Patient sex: M
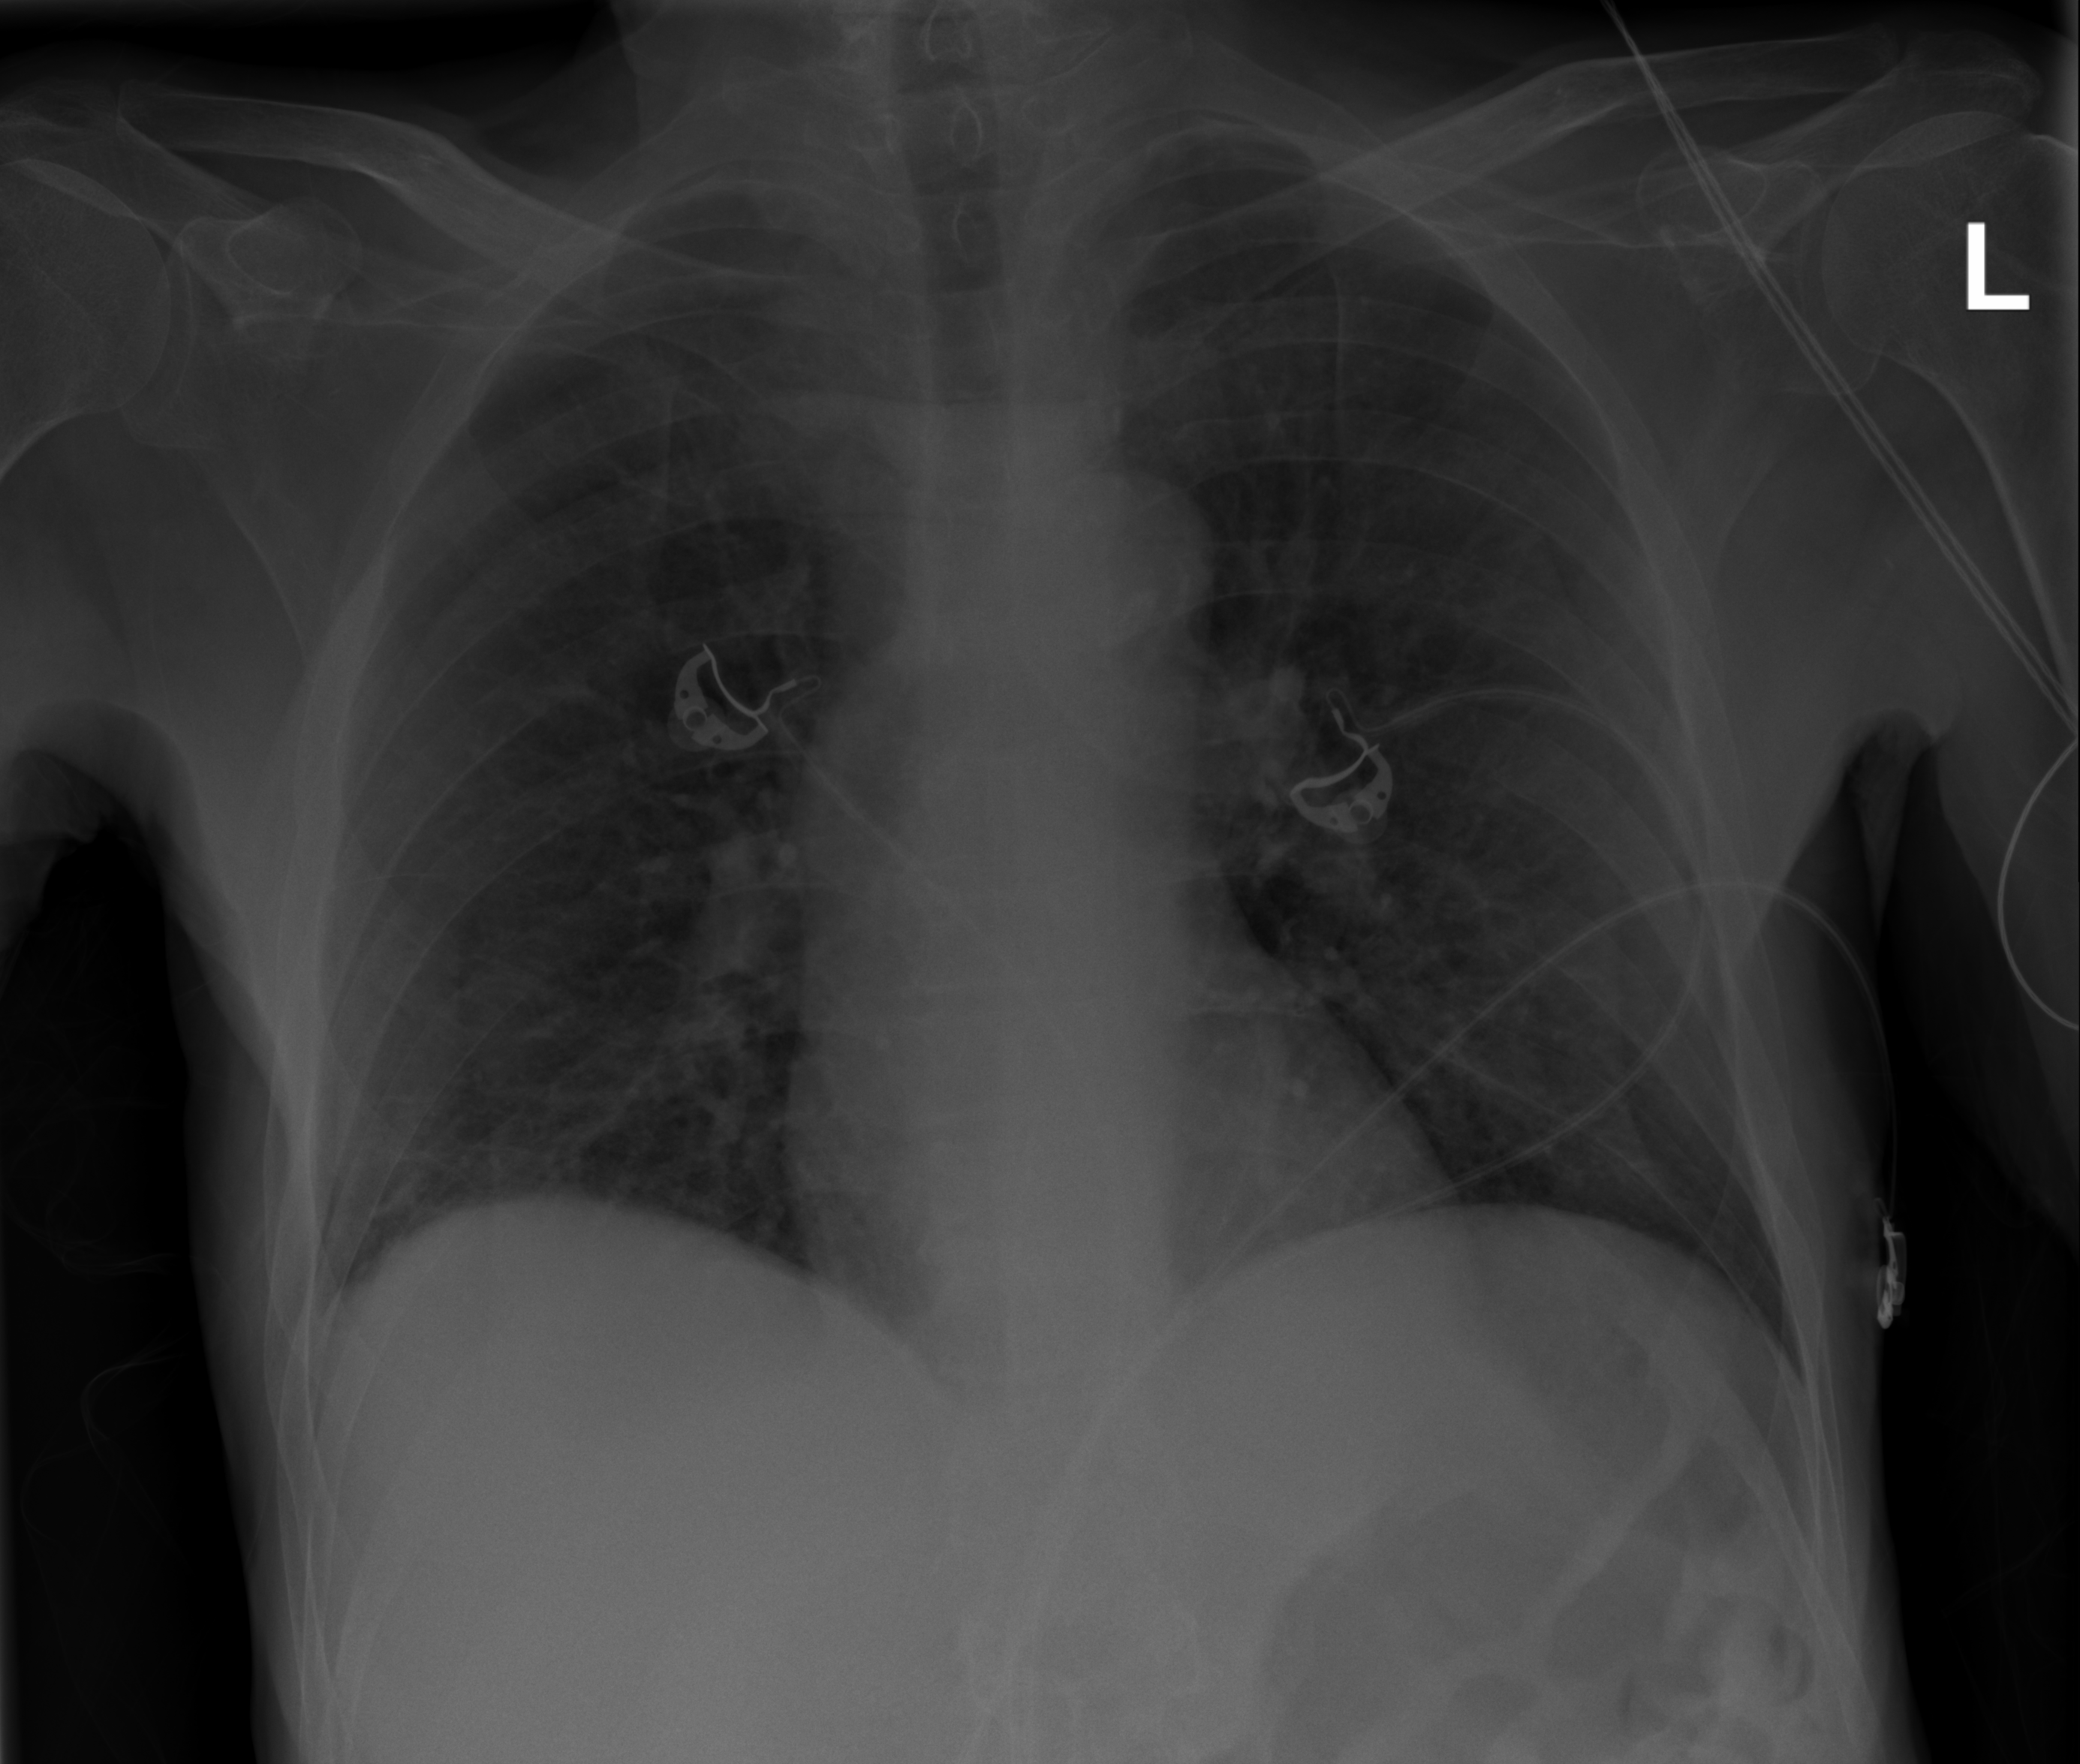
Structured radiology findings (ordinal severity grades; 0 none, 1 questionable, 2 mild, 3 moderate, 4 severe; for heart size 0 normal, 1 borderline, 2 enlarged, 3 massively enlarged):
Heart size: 0
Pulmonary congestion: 0
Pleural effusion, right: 2
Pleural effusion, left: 0
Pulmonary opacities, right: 0
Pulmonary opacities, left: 0
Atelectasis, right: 2
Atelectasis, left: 0